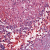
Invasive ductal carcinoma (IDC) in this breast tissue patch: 0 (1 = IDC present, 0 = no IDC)